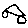
Label: car